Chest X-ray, AP view. Patient: 48 years old, sex F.
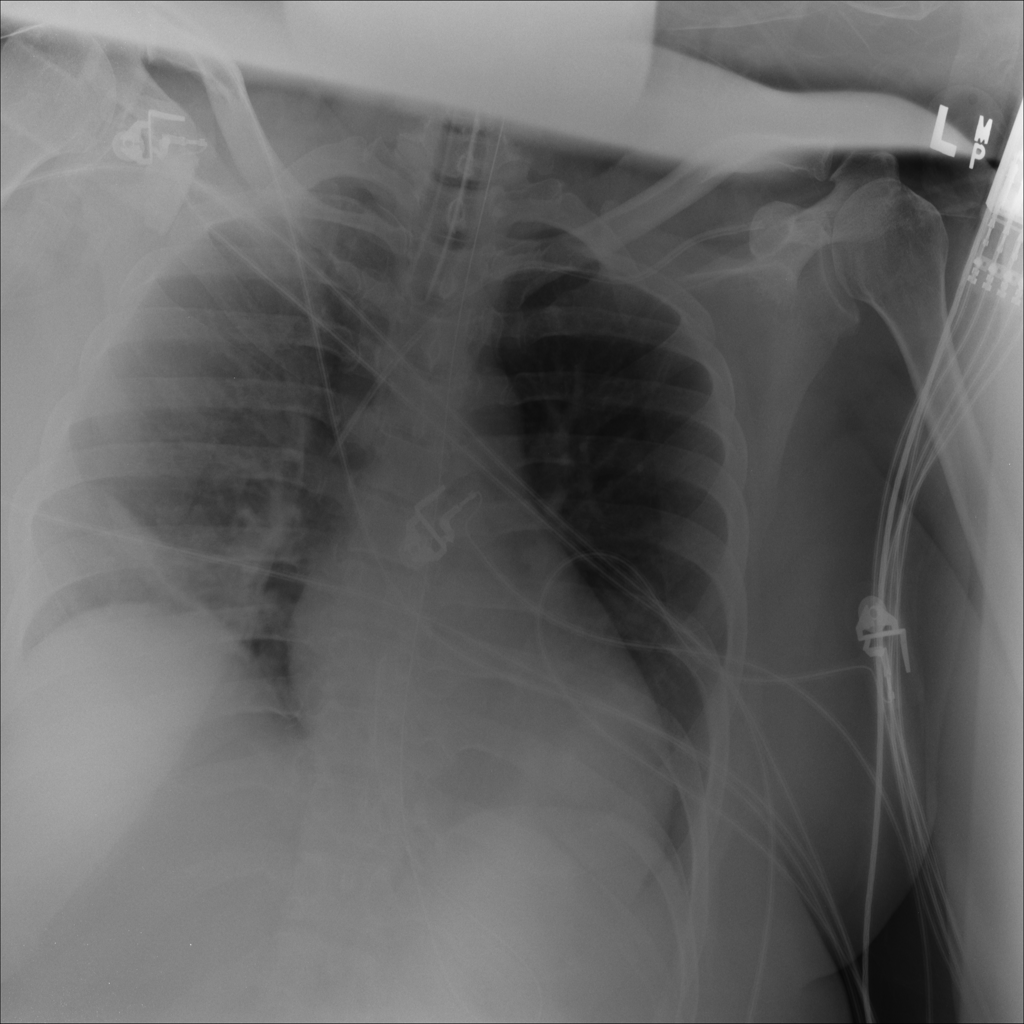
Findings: Atelectasis